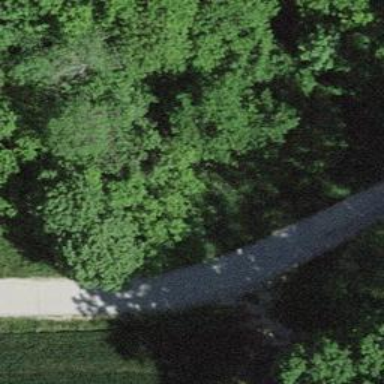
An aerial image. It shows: Dirt path.